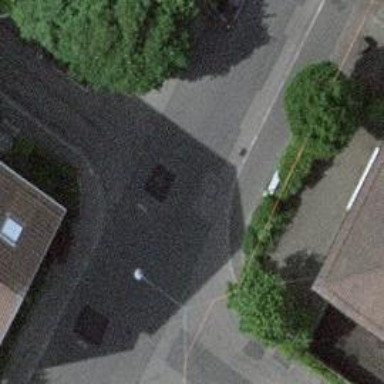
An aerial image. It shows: Kerb barrier.